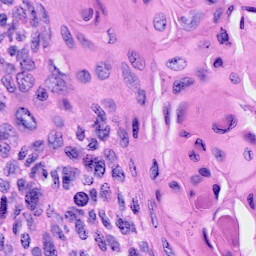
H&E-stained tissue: Cervix